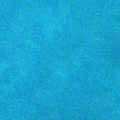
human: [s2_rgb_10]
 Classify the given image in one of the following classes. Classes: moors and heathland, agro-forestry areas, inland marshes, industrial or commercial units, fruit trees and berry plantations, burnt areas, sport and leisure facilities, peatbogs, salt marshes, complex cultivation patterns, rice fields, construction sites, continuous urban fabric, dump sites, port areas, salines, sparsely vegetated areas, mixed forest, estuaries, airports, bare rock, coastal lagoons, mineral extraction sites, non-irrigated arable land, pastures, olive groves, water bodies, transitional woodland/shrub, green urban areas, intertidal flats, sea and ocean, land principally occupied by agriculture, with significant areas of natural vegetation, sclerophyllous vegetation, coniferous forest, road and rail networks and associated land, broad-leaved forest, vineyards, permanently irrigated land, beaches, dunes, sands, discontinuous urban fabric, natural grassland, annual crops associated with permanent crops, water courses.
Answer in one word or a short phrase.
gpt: sea and ocean